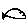
Label: fish